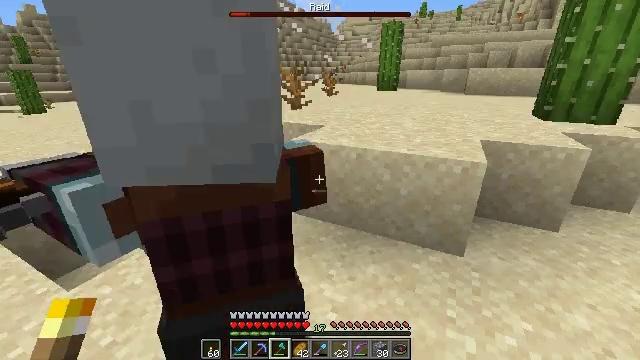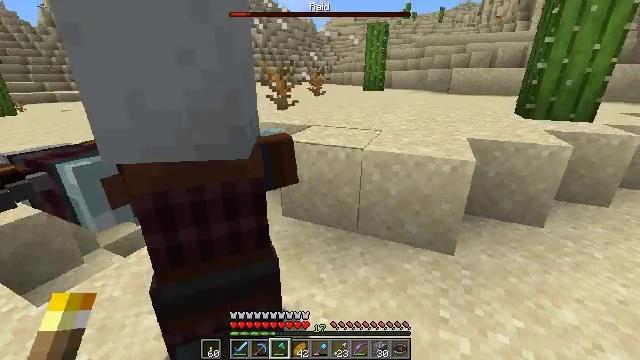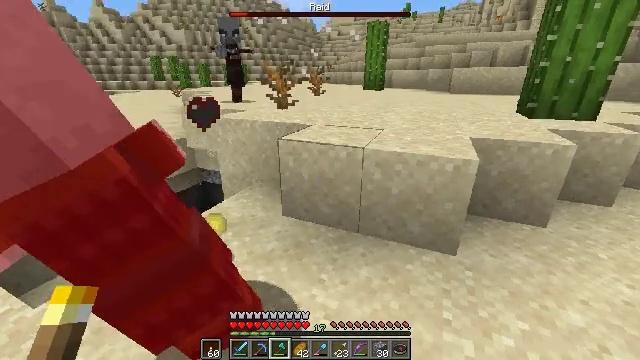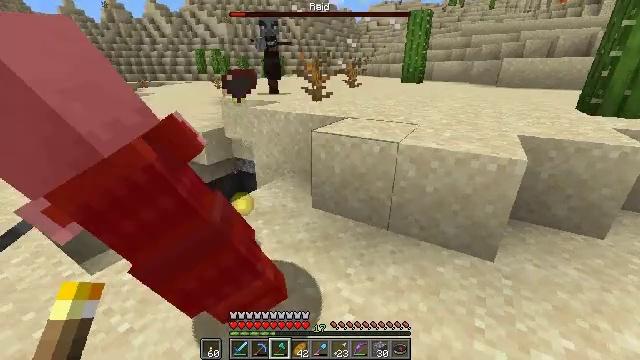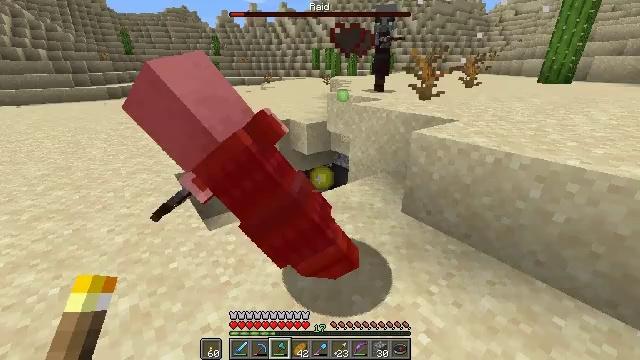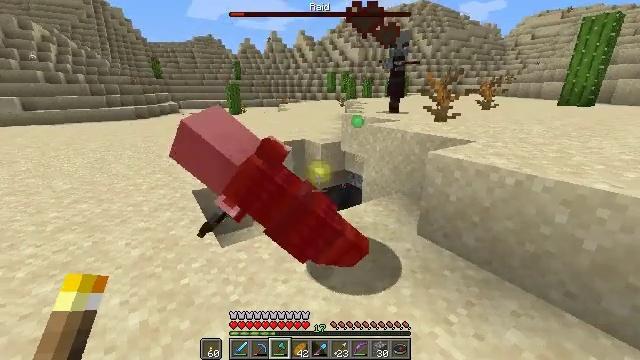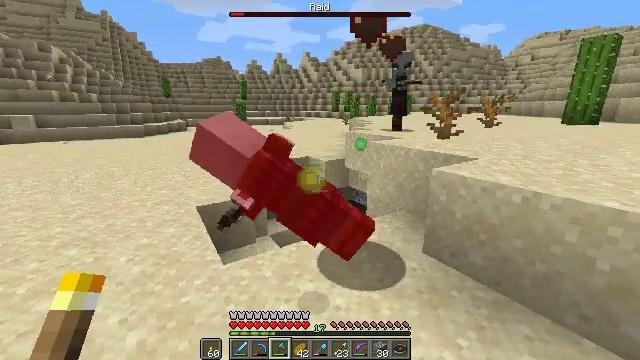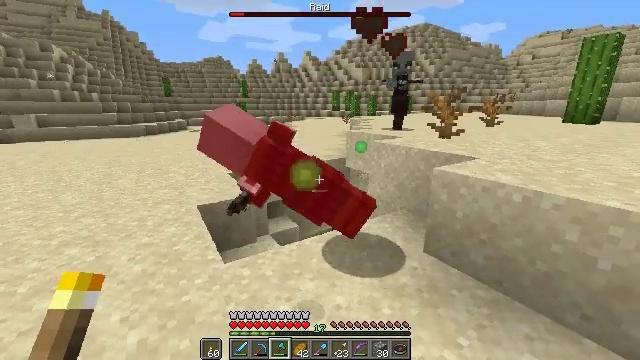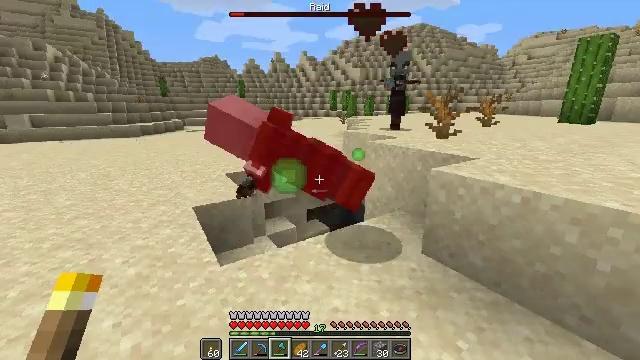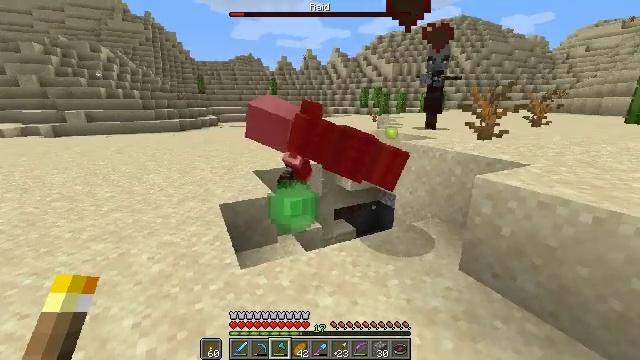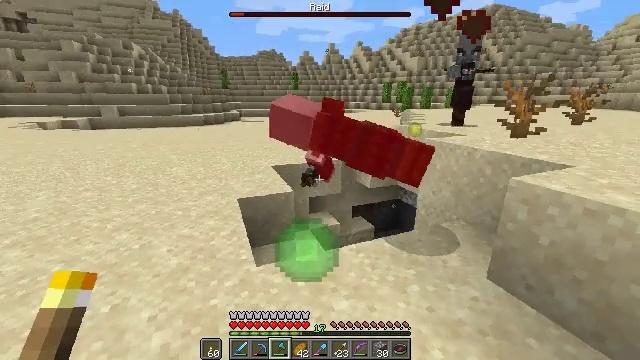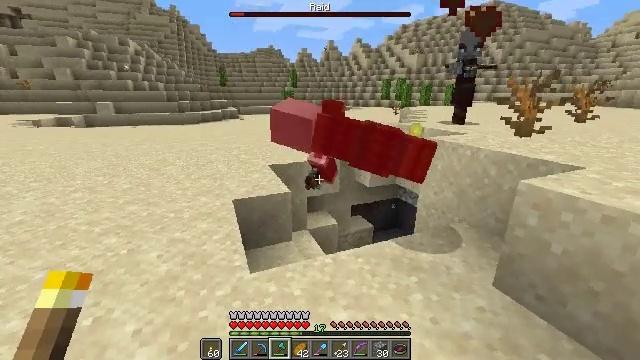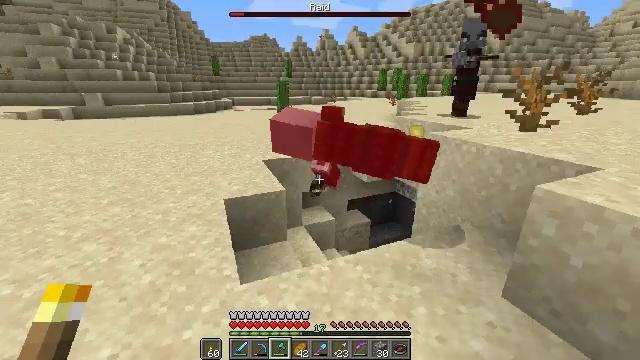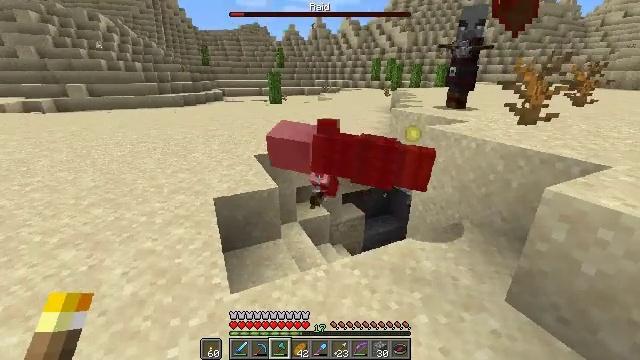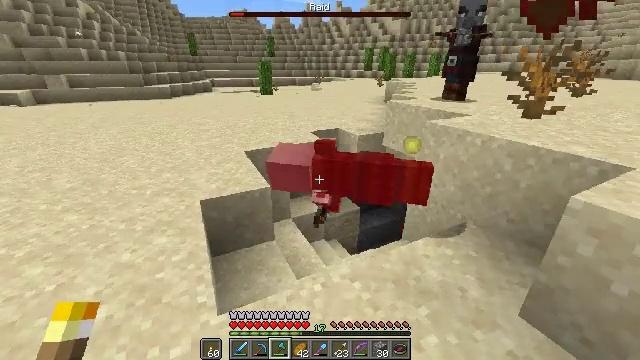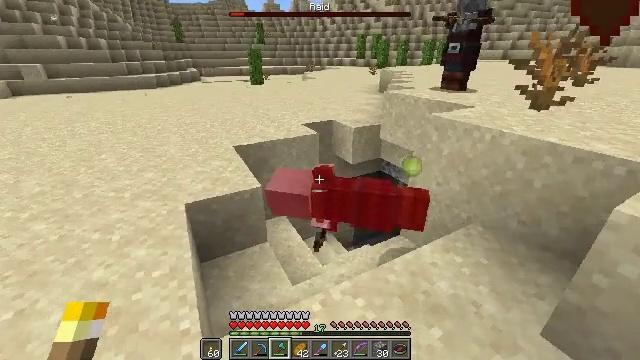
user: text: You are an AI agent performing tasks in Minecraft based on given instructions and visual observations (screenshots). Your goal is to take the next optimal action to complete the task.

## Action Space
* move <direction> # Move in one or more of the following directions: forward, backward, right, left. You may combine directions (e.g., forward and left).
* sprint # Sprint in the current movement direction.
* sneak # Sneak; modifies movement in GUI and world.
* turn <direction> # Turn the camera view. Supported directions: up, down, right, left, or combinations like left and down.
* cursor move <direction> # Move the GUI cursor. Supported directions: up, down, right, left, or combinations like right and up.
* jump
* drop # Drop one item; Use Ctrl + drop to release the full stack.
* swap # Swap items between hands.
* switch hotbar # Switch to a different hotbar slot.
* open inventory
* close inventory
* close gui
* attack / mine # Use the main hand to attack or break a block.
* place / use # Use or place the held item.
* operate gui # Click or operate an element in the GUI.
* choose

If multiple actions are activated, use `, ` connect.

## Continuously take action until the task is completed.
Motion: motion action
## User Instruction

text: Hunt the pillager.
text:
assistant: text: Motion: turn right
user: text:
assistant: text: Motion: no_op
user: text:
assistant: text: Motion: turn left and down
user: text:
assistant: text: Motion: turn left, attack / mine
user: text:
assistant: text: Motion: turn left and up, attack / mine
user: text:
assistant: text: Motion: turn up, attack / mine
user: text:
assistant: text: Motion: attack / mine
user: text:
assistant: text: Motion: move forward, attack / mine
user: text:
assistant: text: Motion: move forward, turn left, attack / mine
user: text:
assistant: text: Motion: move forward, turn left and down
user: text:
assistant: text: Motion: move forward
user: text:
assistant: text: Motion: move forward, turn down
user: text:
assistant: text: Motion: move forward, turn right and down
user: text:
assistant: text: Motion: move forward, turn right and down
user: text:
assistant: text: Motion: move forward, turn right and down
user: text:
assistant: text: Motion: move forward, turn right and down
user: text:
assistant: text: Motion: move forward, turn right and down
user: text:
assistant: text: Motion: move forward, turn right and down
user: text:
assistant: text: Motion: move forward, turn right and down
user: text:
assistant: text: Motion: no_op
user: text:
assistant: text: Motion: turn down
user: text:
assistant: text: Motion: turn down
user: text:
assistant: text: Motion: turn right and down
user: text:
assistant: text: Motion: move forward, turn right and down
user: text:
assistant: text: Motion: move forward, turn right and down
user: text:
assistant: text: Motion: move forward, turn right and down
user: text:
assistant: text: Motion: move forward, turn right and down
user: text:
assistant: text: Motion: move forward, turn right
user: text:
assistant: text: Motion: turn right
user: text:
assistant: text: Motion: no_op